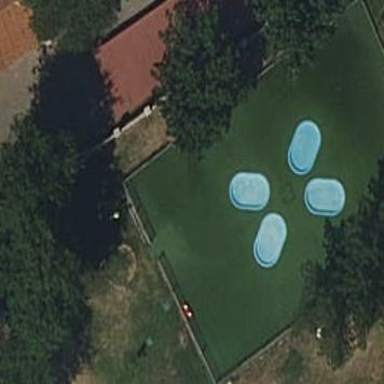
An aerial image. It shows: Swimming pool located in leisure land.